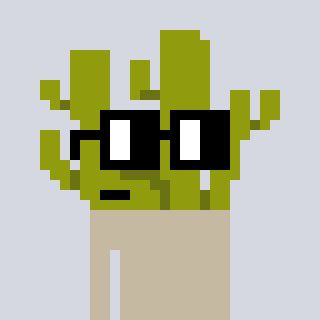
a pixel art character with square black glasses, a cactus-shaped head and a bluegrey-colored body on a cool background